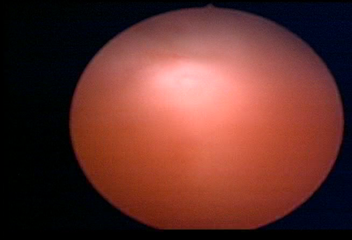
Modality: WLC
Class: Normal mucosa
Bladder cancer association: No